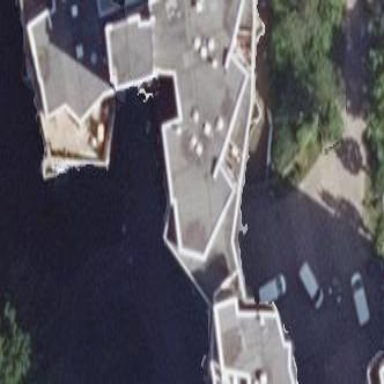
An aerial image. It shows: The building has flat gray roof.